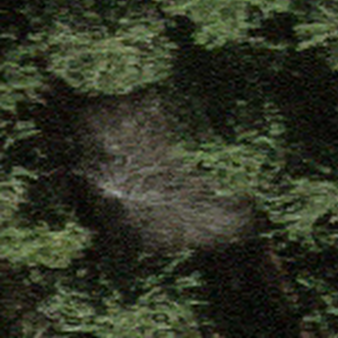
Label: other